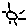
Label: sun